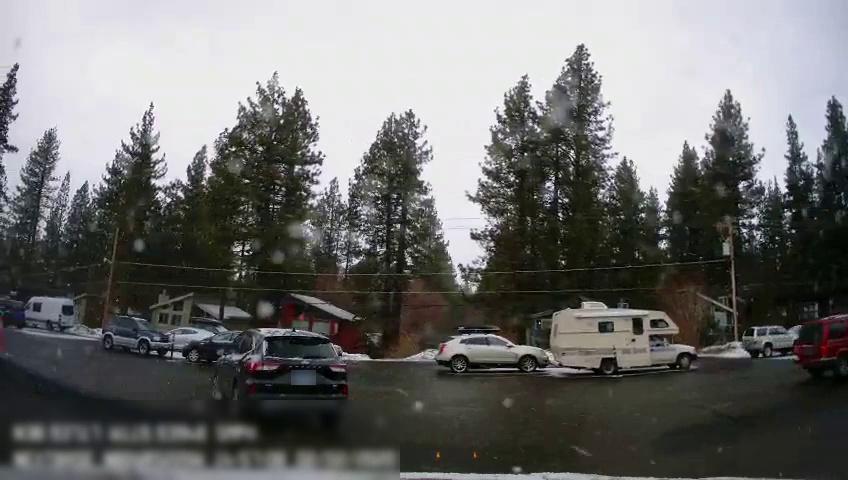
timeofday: Day
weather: Snowy
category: Vehicles | Car
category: Vehicles | Car
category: Vehicles | Other LV
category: Vehicles | Truck
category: Vehicles | SUV
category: Vehicles | SUV
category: Vehicles | SUV
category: Vehicles | Van
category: Vehicles | SUV
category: Drivable Space